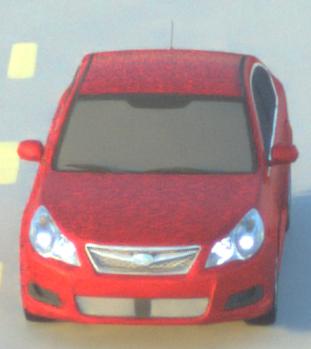
Make: Subaru
Model: Legacy 2.0R
Detailed model: Legacy (IV) Limousine
Model produced from: 2007/09
Model produced until: 2008/10
Doors: 4
Color: red
Road condition: dry road
Daytime: sunrise or sunset
Contrast: medium contrast